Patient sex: M
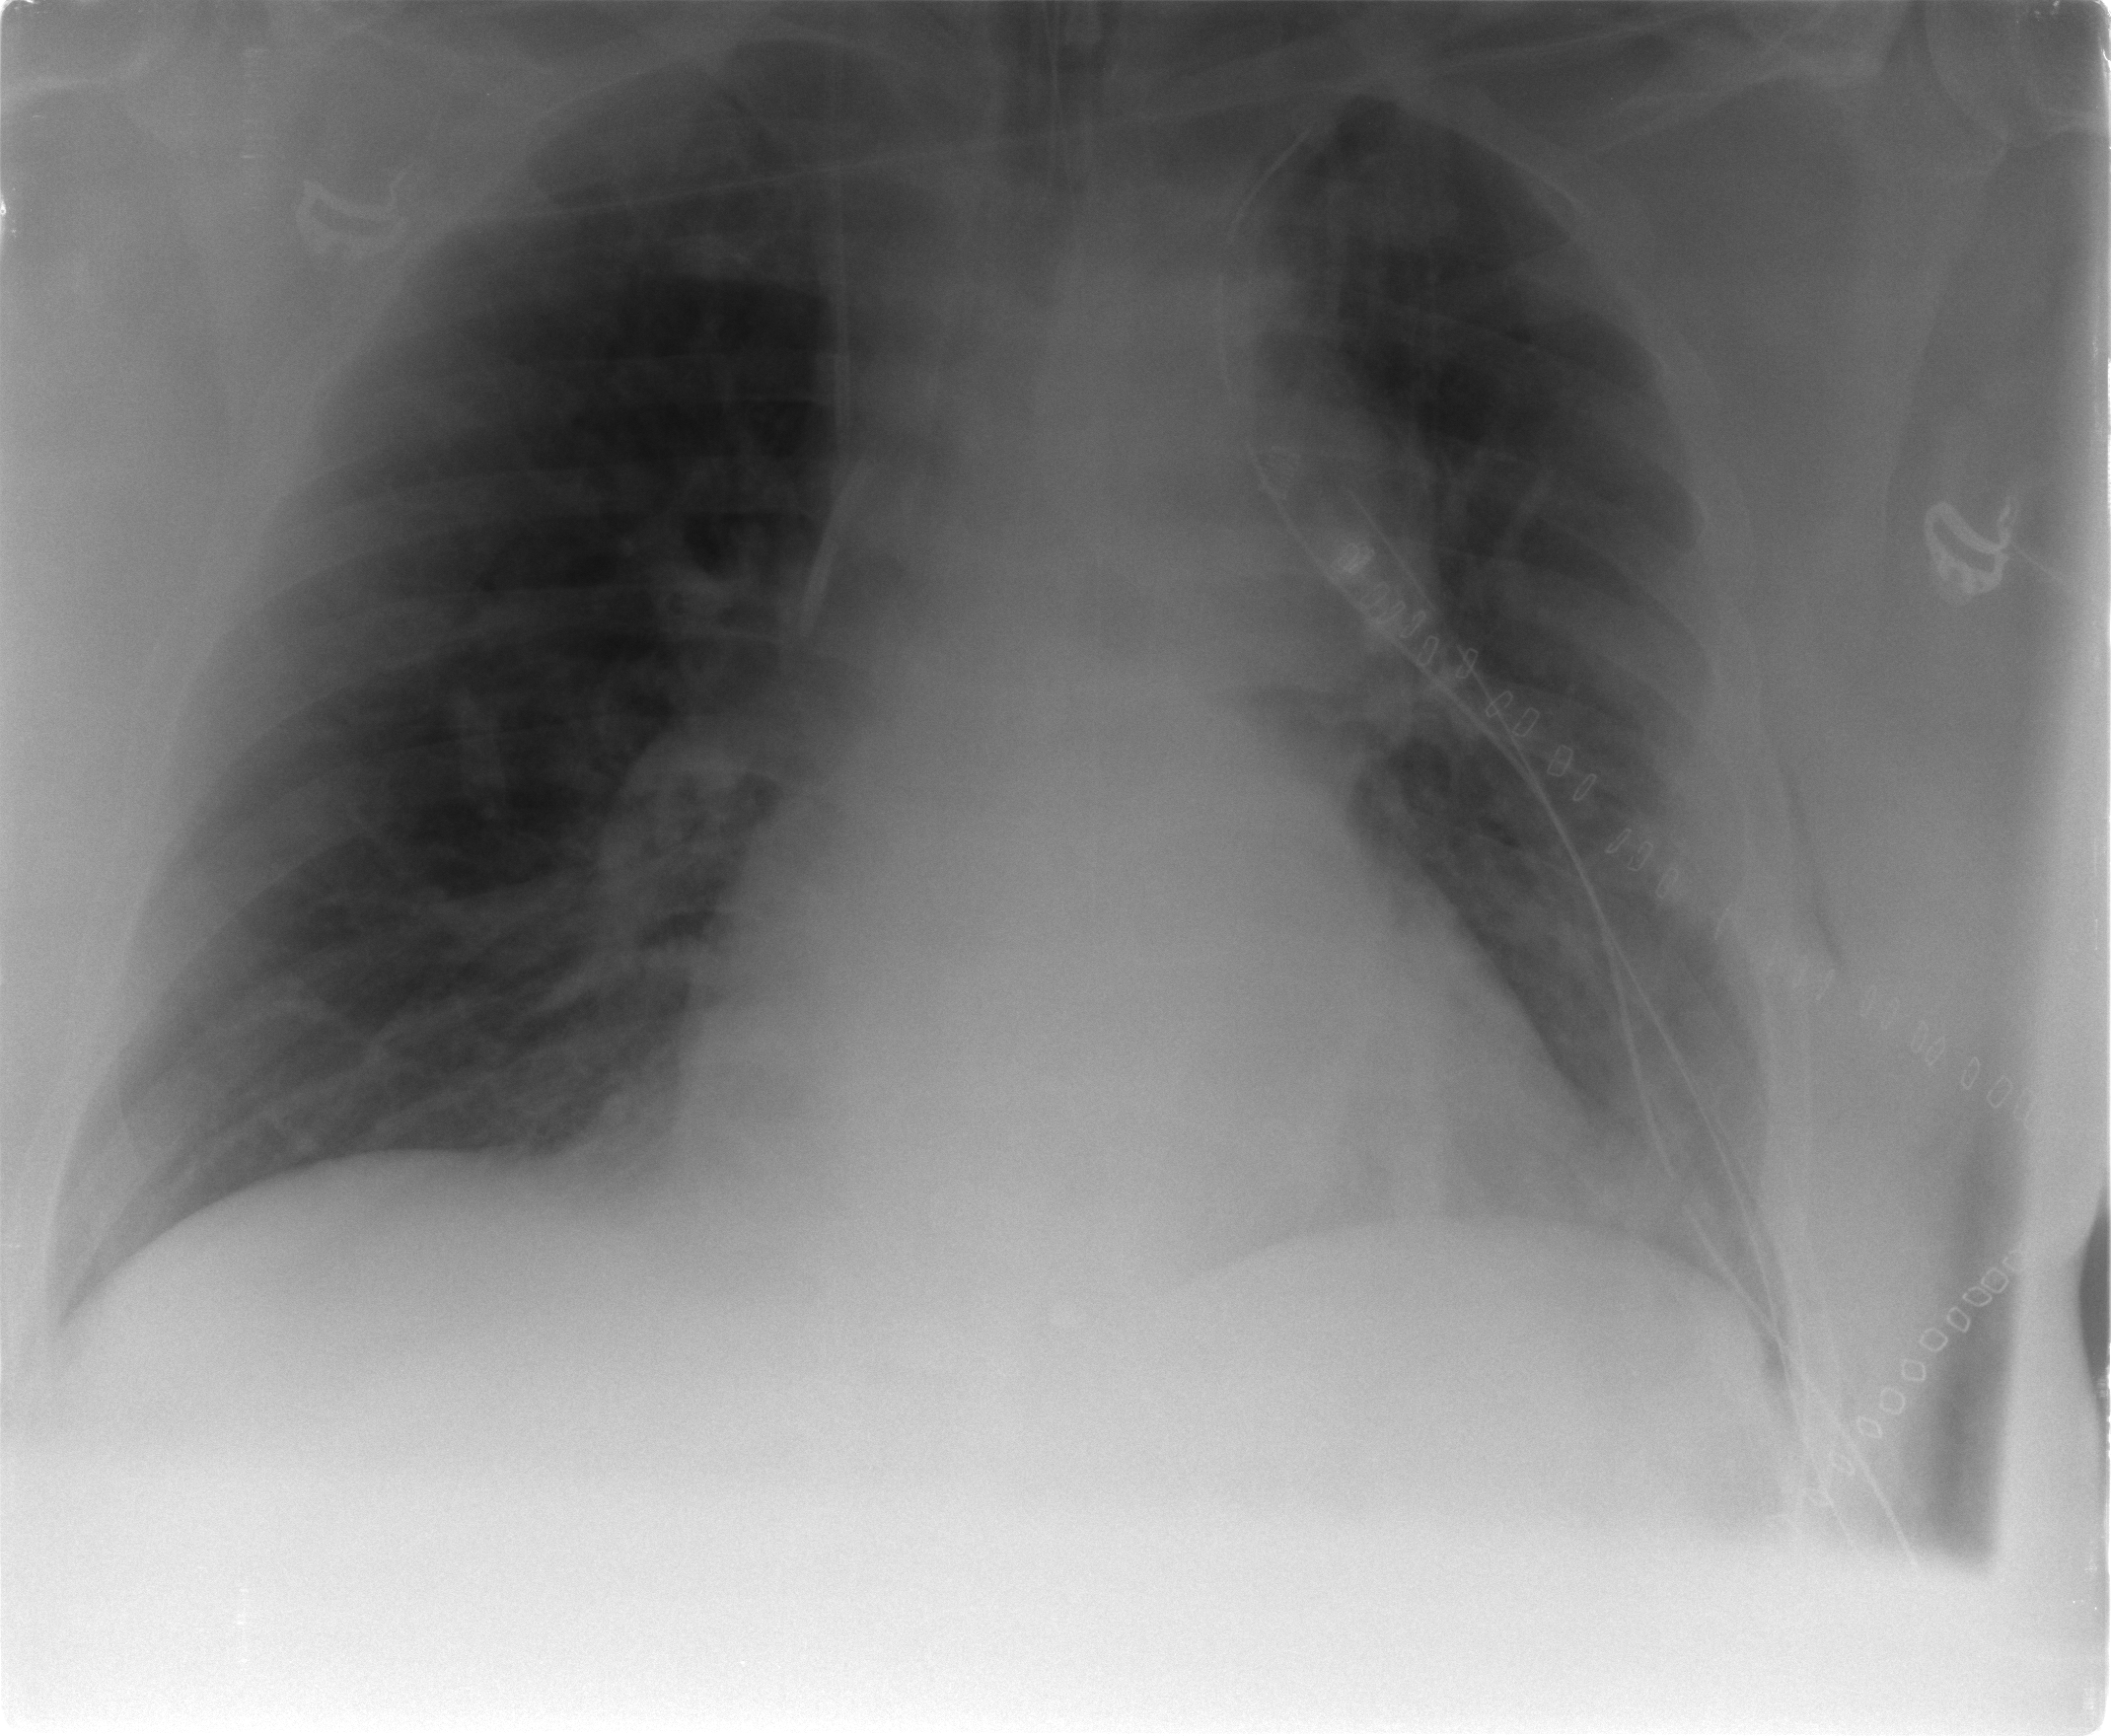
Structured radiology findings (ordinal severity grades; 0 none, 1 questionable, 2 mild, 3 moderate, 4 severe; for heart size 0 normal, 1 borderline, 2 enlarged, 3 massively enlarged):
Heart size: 1
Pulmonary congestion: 2
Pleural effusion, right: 0
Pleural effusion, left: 1
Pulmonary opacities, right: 1
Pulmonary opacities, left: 1
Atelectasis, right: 2
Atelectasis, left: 2